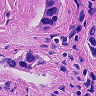
Metastatic tissue present: yes